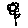
Label: flower